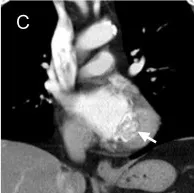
2D echocardiography and multi-slice CT findings. Coronal. Chest CT images showed a mass (arrows) adhering to the posterior mitral valve leaflet with peripheral calcification.
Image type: radiology (ct)